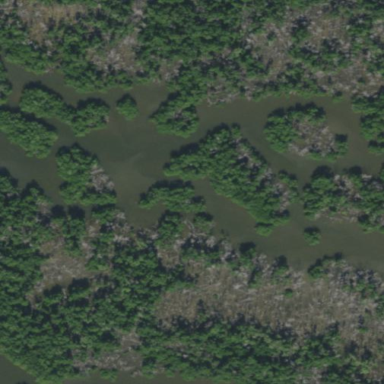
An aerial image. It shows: Mangrove wetland featuring Mangrove Swamp plant community.